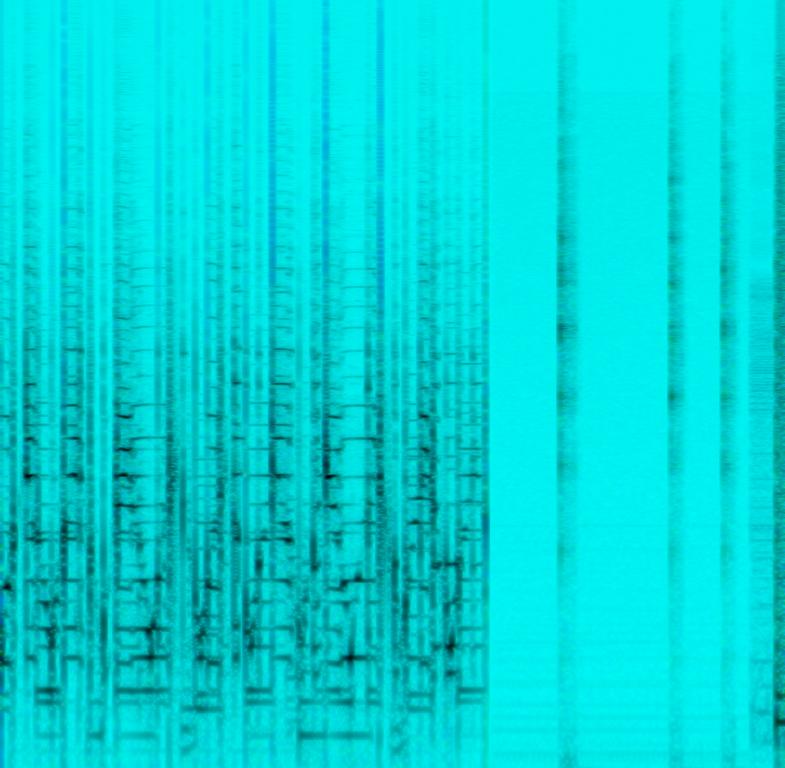
The low quality recording features a cover of a rock song that consists of passionate electric guitar melody playing over playback. The playback features a groovy bass guitar, punchy snare and kick hits, shimmering cymbals and mellow synth key chords. It sounds groovy - thanks to the bass-drums relationship and passion - thanks to the electric guitar melody.